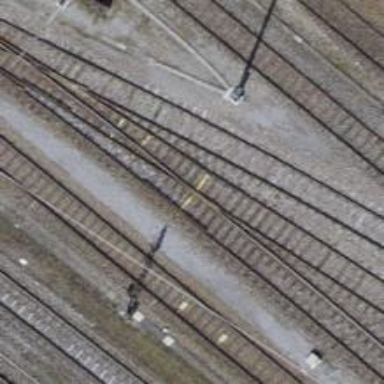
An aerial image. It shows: Electrified rail siding with contact line.